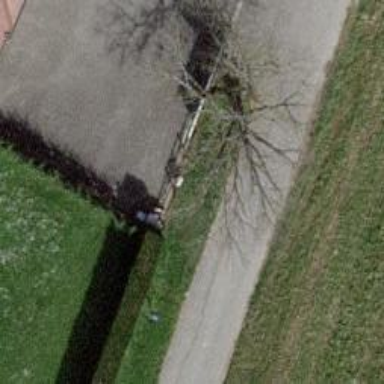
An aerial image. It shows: Hedge acting as barrier.